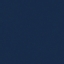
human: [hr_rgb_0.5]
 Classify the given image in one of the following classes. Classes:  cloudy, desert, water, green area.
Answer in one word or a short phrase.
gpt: water